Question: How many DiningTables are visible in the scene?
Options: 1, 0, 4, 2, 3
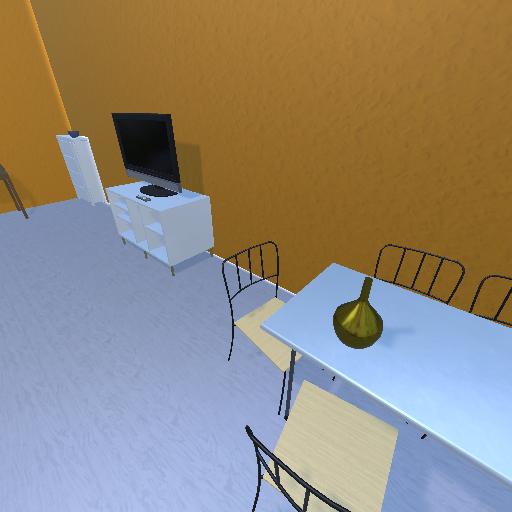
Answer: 1